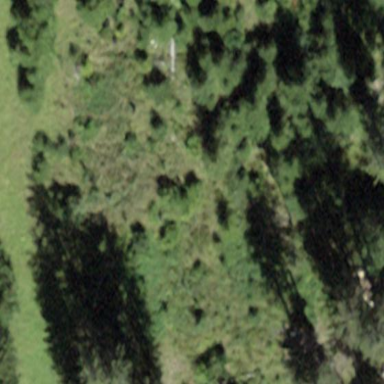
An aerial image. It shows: Patch of scrub vegetation.